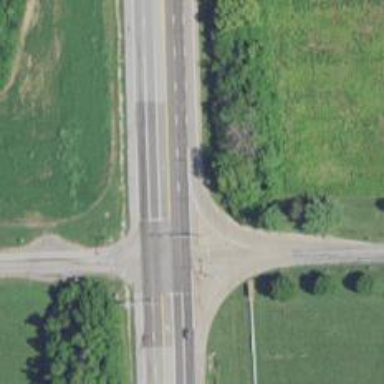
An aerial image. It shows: Primary link highway.